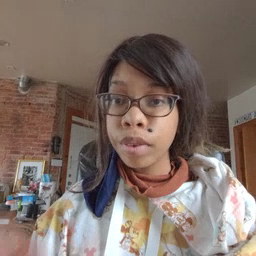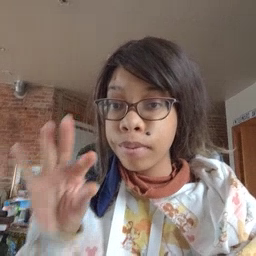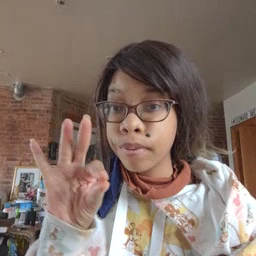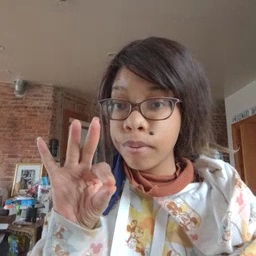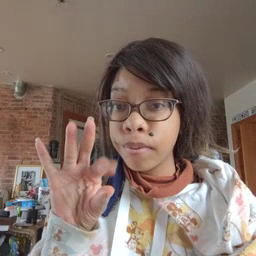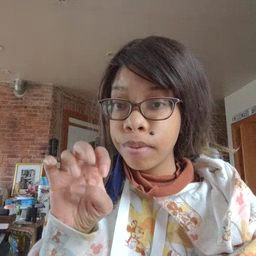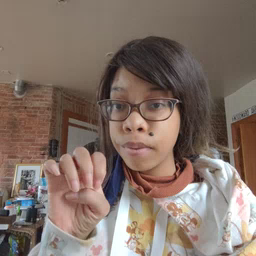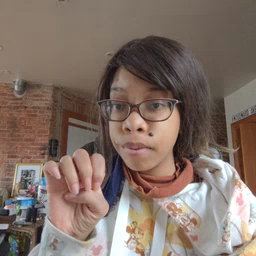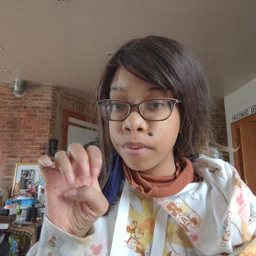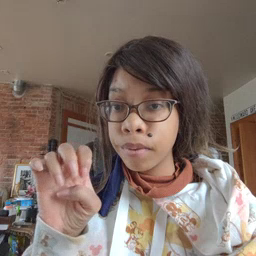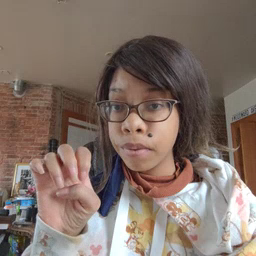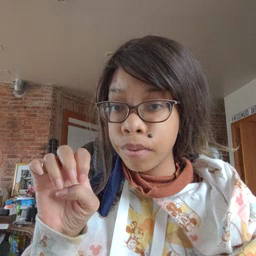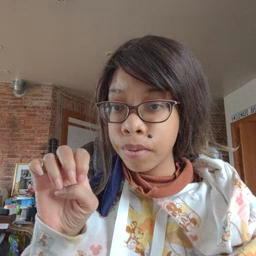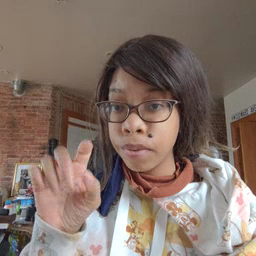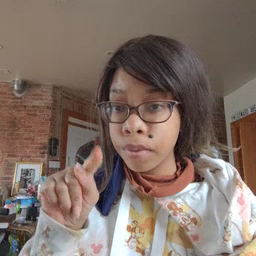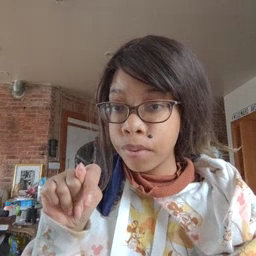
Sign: feet